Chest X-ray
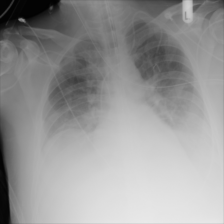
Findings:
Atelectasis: negative
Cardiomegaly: negative
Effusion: positive
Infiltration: negative
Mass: negative
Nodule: negative
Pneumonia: negative
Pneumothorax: negative
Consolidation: negative
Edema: negative
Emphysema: negative
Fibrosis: negative
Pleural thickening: negative
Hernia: negative